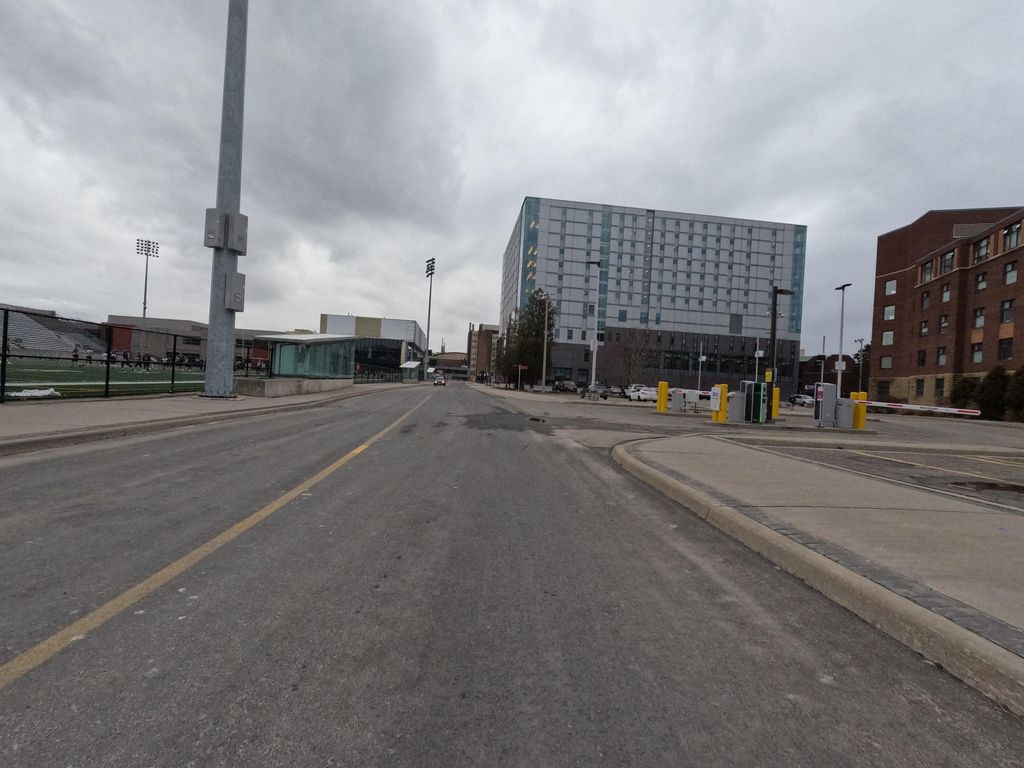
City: hamilton